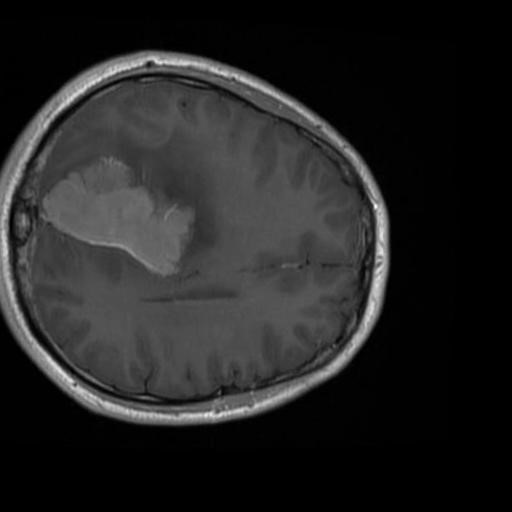
Label: brain_menin